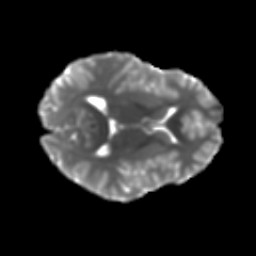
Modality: T2w
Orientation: axial
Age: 13
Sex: male
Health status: ill
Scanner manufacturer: ge
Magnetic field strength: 3 T
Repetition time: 6.752 s
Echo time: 0.079 s